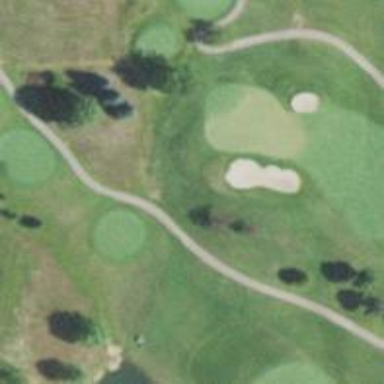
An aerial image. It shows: Golf fairway in the image.